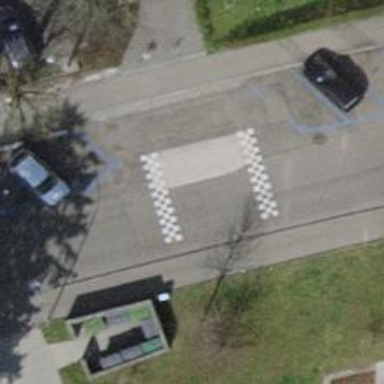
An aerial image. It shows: Traffic calming table.